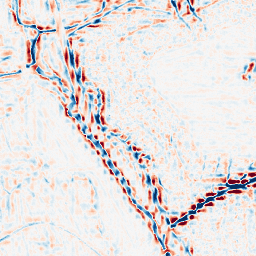
Category: wavelet
Decomposition family: wavelet_reverse_biorthogonal
Decomposition parameters: wavelet: rbio1.3
level: 3
Upsampling method: sinc_hamming
Upsampling parameters: scale: 4
kernel_size: 8
Upsampling scale: 4